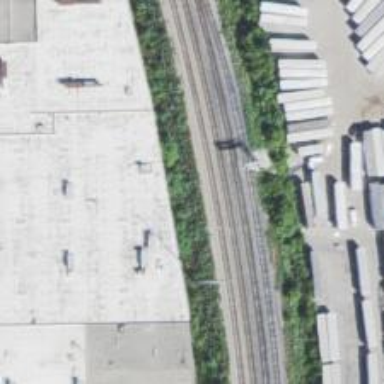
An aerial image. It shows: Railway siding with rails.